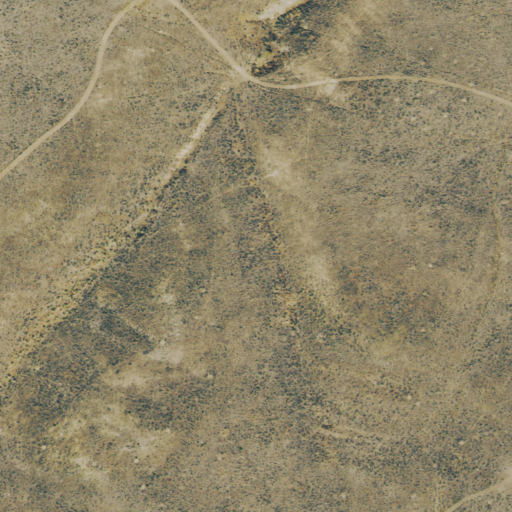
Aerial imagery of valley in Colorado named Ralston Draw containing only shrub